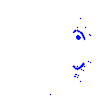
Particle: proton